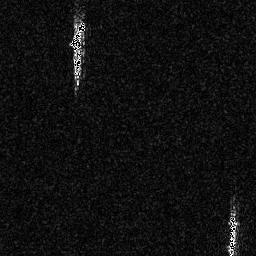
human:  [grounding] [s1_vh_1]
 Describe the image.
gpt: In the satellite image, there is  <ref>1 medium ship </ref> <box>[[26, 6, 33, 32, 0]]</box> located at top.